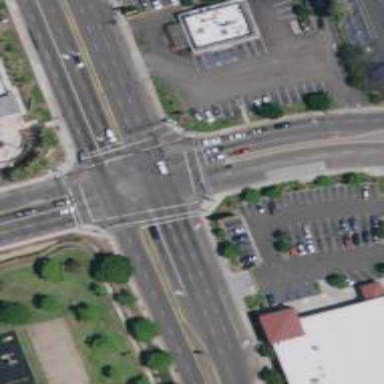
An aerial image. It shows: Crossing road.